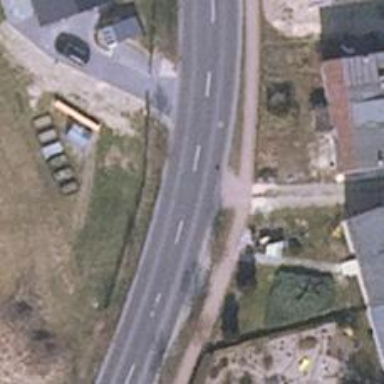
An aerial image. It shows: Secondary road with asphalt surface.